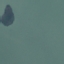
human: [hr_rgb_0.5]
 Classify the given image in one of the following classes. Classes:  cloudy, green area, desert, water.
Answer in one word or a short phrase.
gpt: water